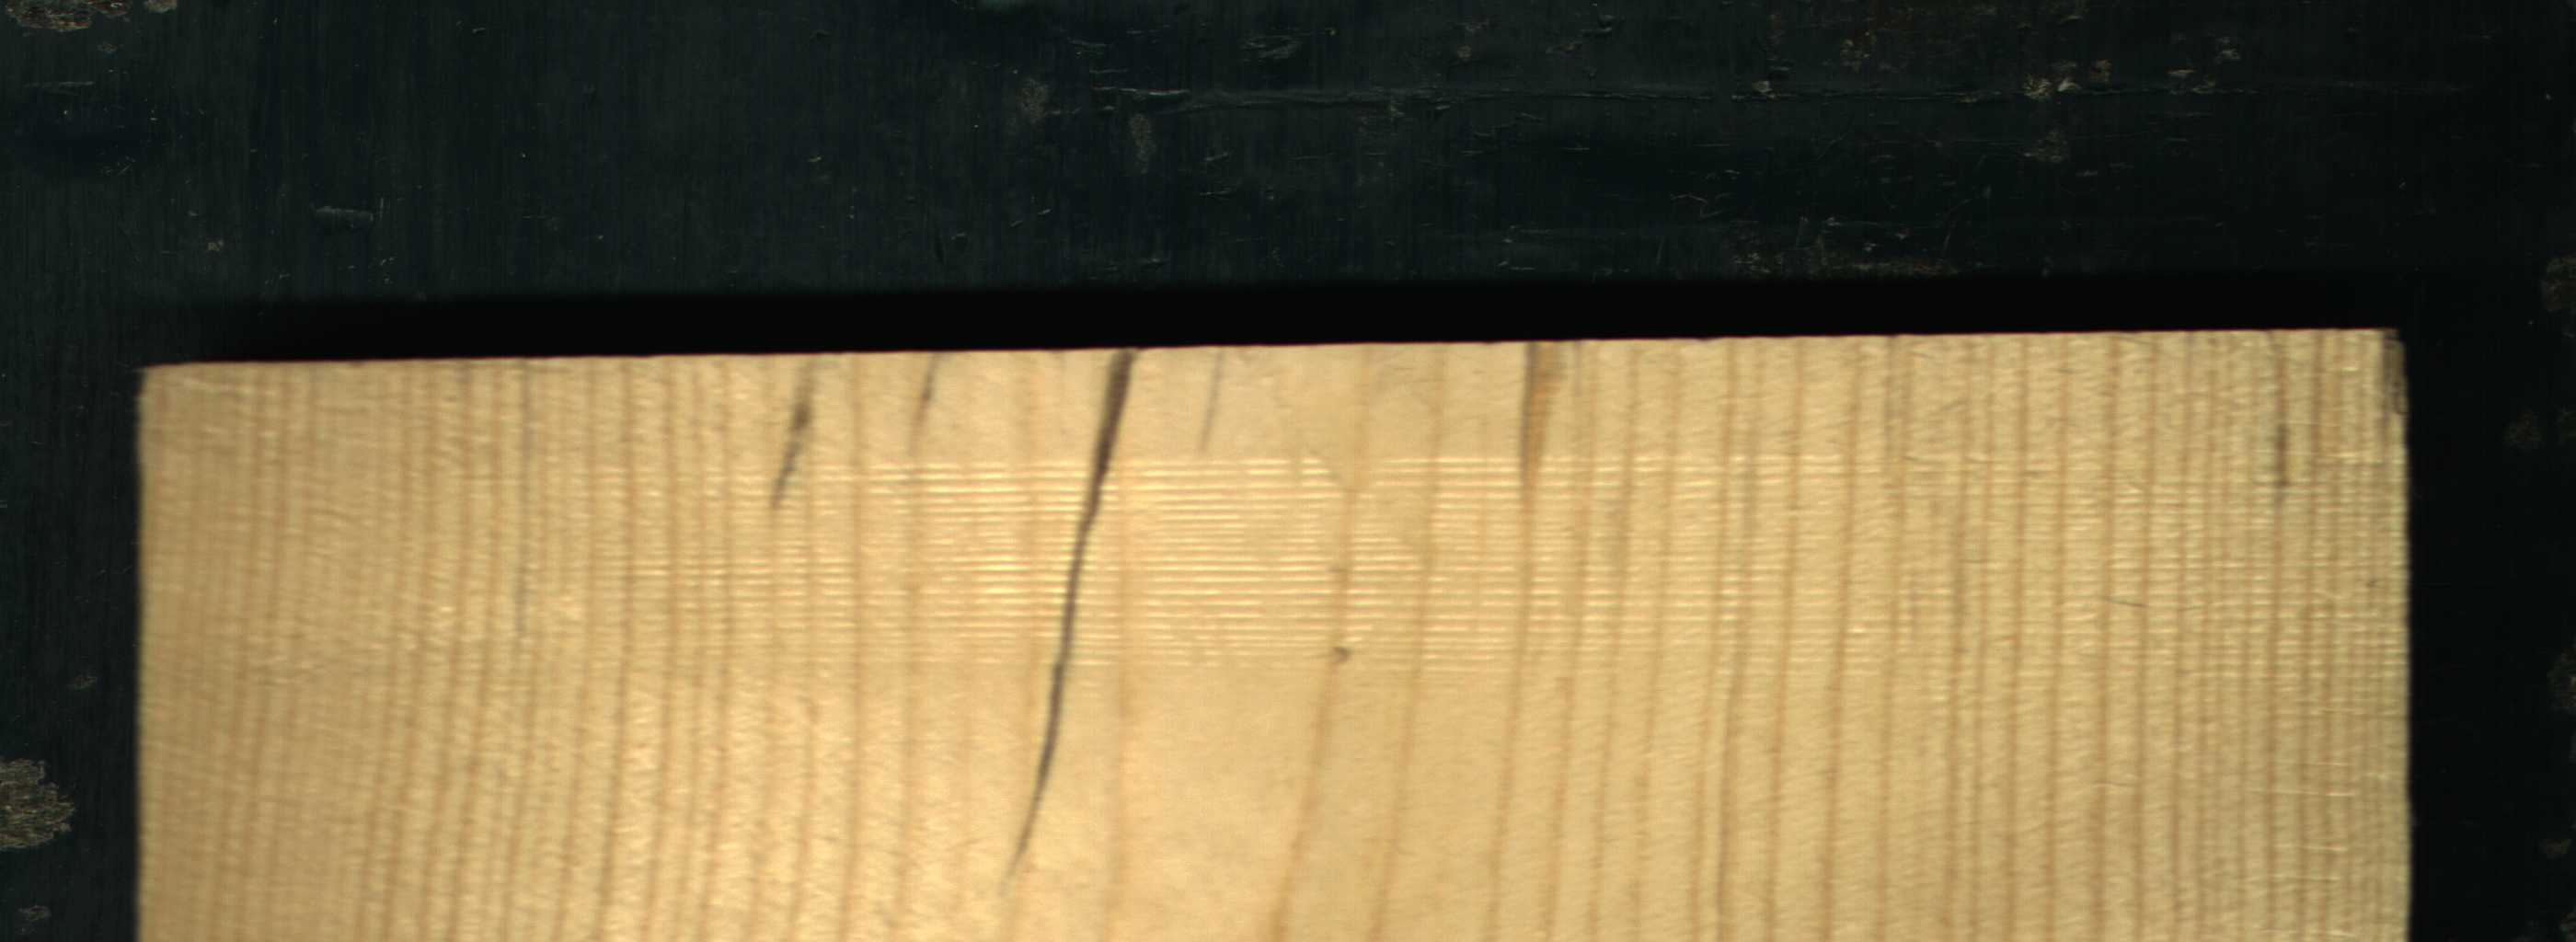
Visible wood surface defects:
Crack